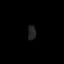
Tissue: prostate
Cell type: Fibroblasts
Senescence score: 0.7237
Nuclear area (px): 112
Mean DAPI intensity: 35.473